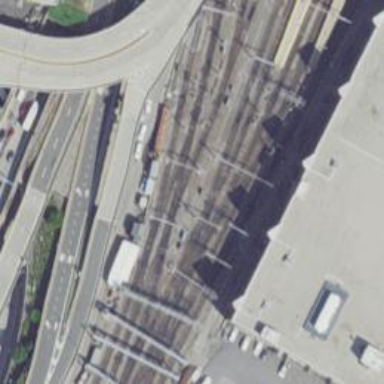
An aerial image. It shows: Junction on the railway.